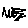
Label: zigzag